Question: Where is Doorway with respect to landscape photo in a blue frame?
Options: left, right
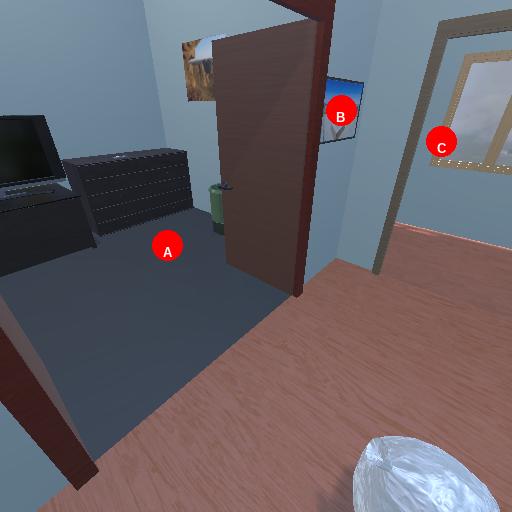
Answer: left